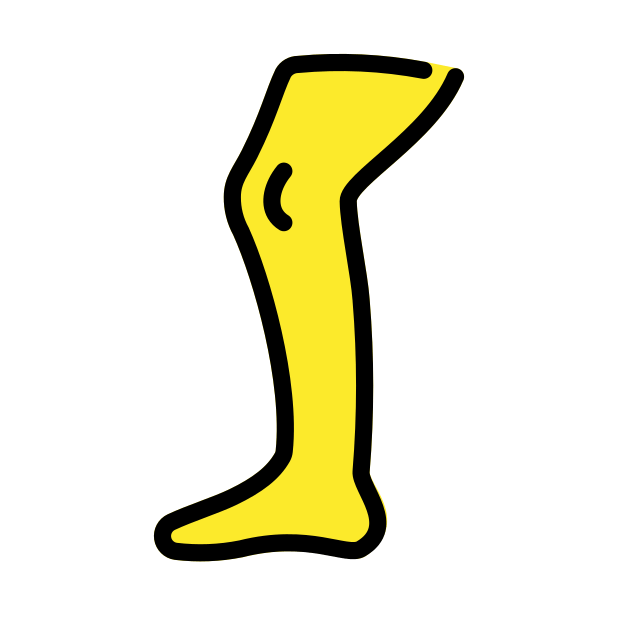
Emoji: 🦵
Name: leg
Unicode: 0x1f9b5